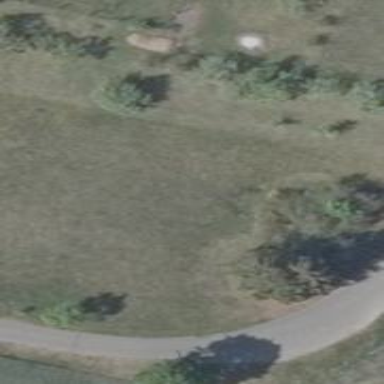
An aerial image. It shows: Open area covered with grass.